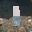
Label: 1